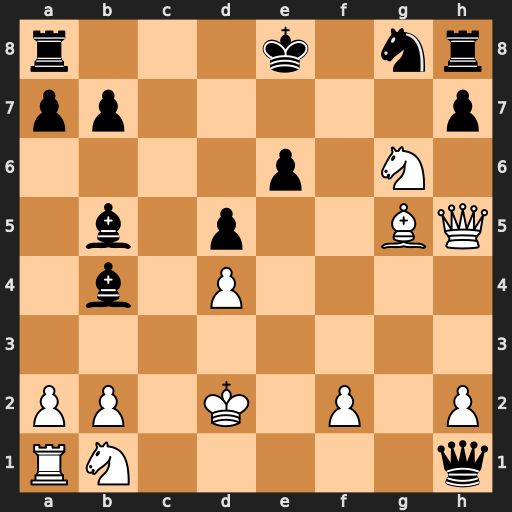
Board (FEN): r3k1nr/pp5p/4p1N1/1b1p2BQ/1b1P4/8/PP1K1P1P/RN5q
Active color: w
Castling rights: kq
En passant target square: -
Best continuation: Nc3 hxg6 Qxg6+